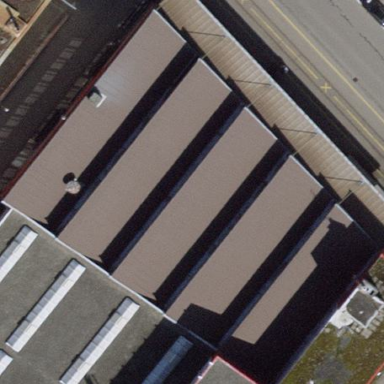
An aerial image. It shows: Industrial building.